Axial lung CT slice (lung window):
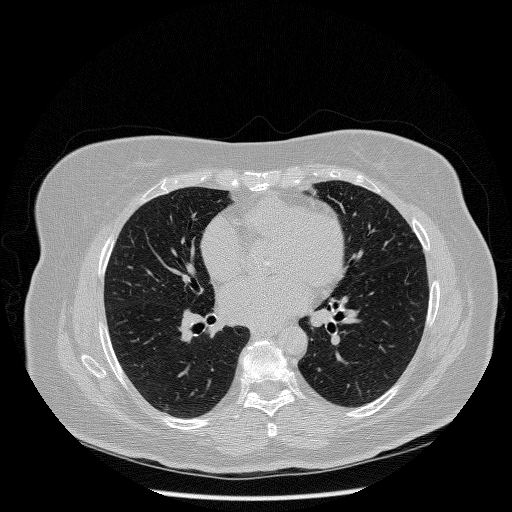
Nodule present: no